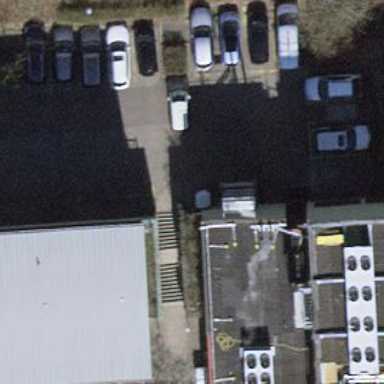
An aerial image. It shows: Parking area with surface.